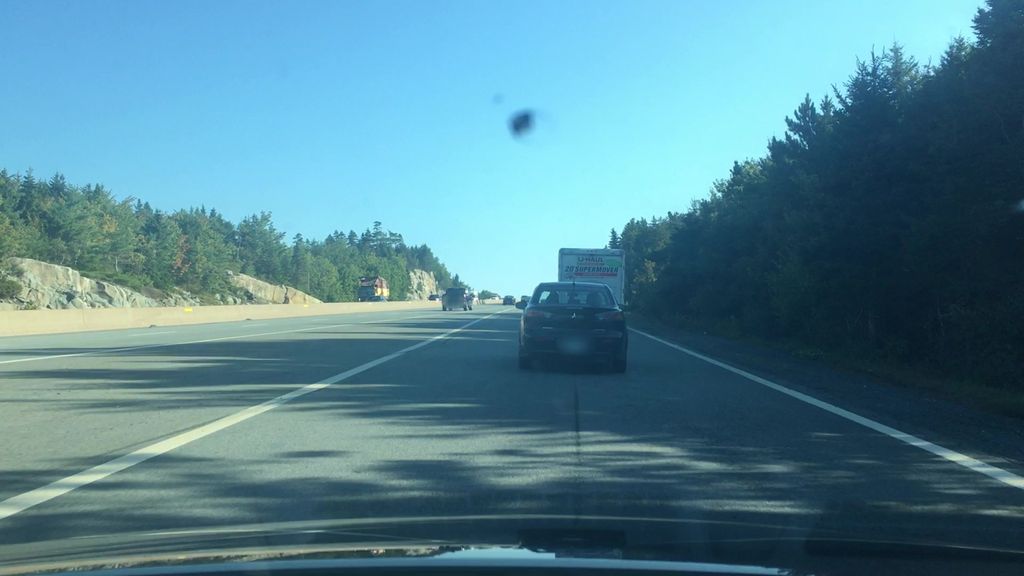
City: halifax